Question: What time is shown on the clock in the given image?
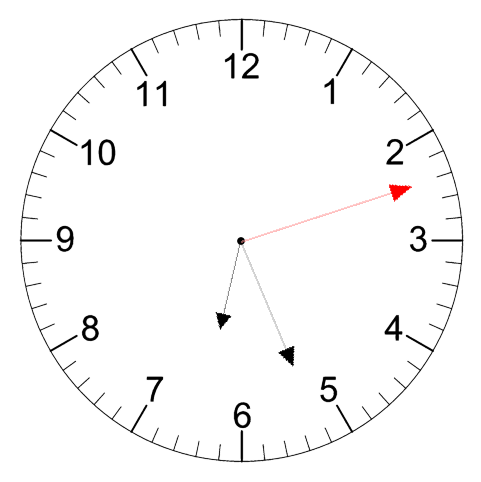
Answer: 06:26:12